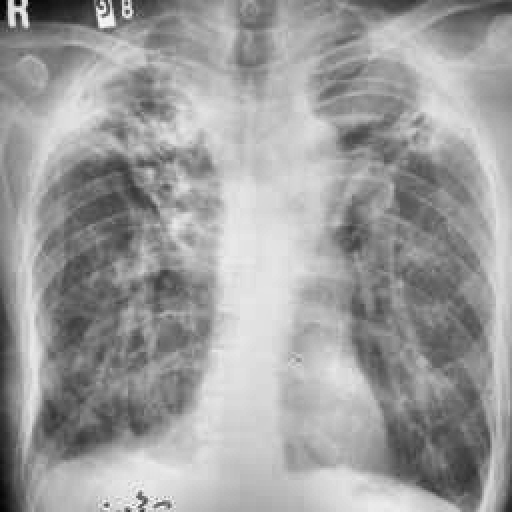
Finding: TUBERCULOSIS